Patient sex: M
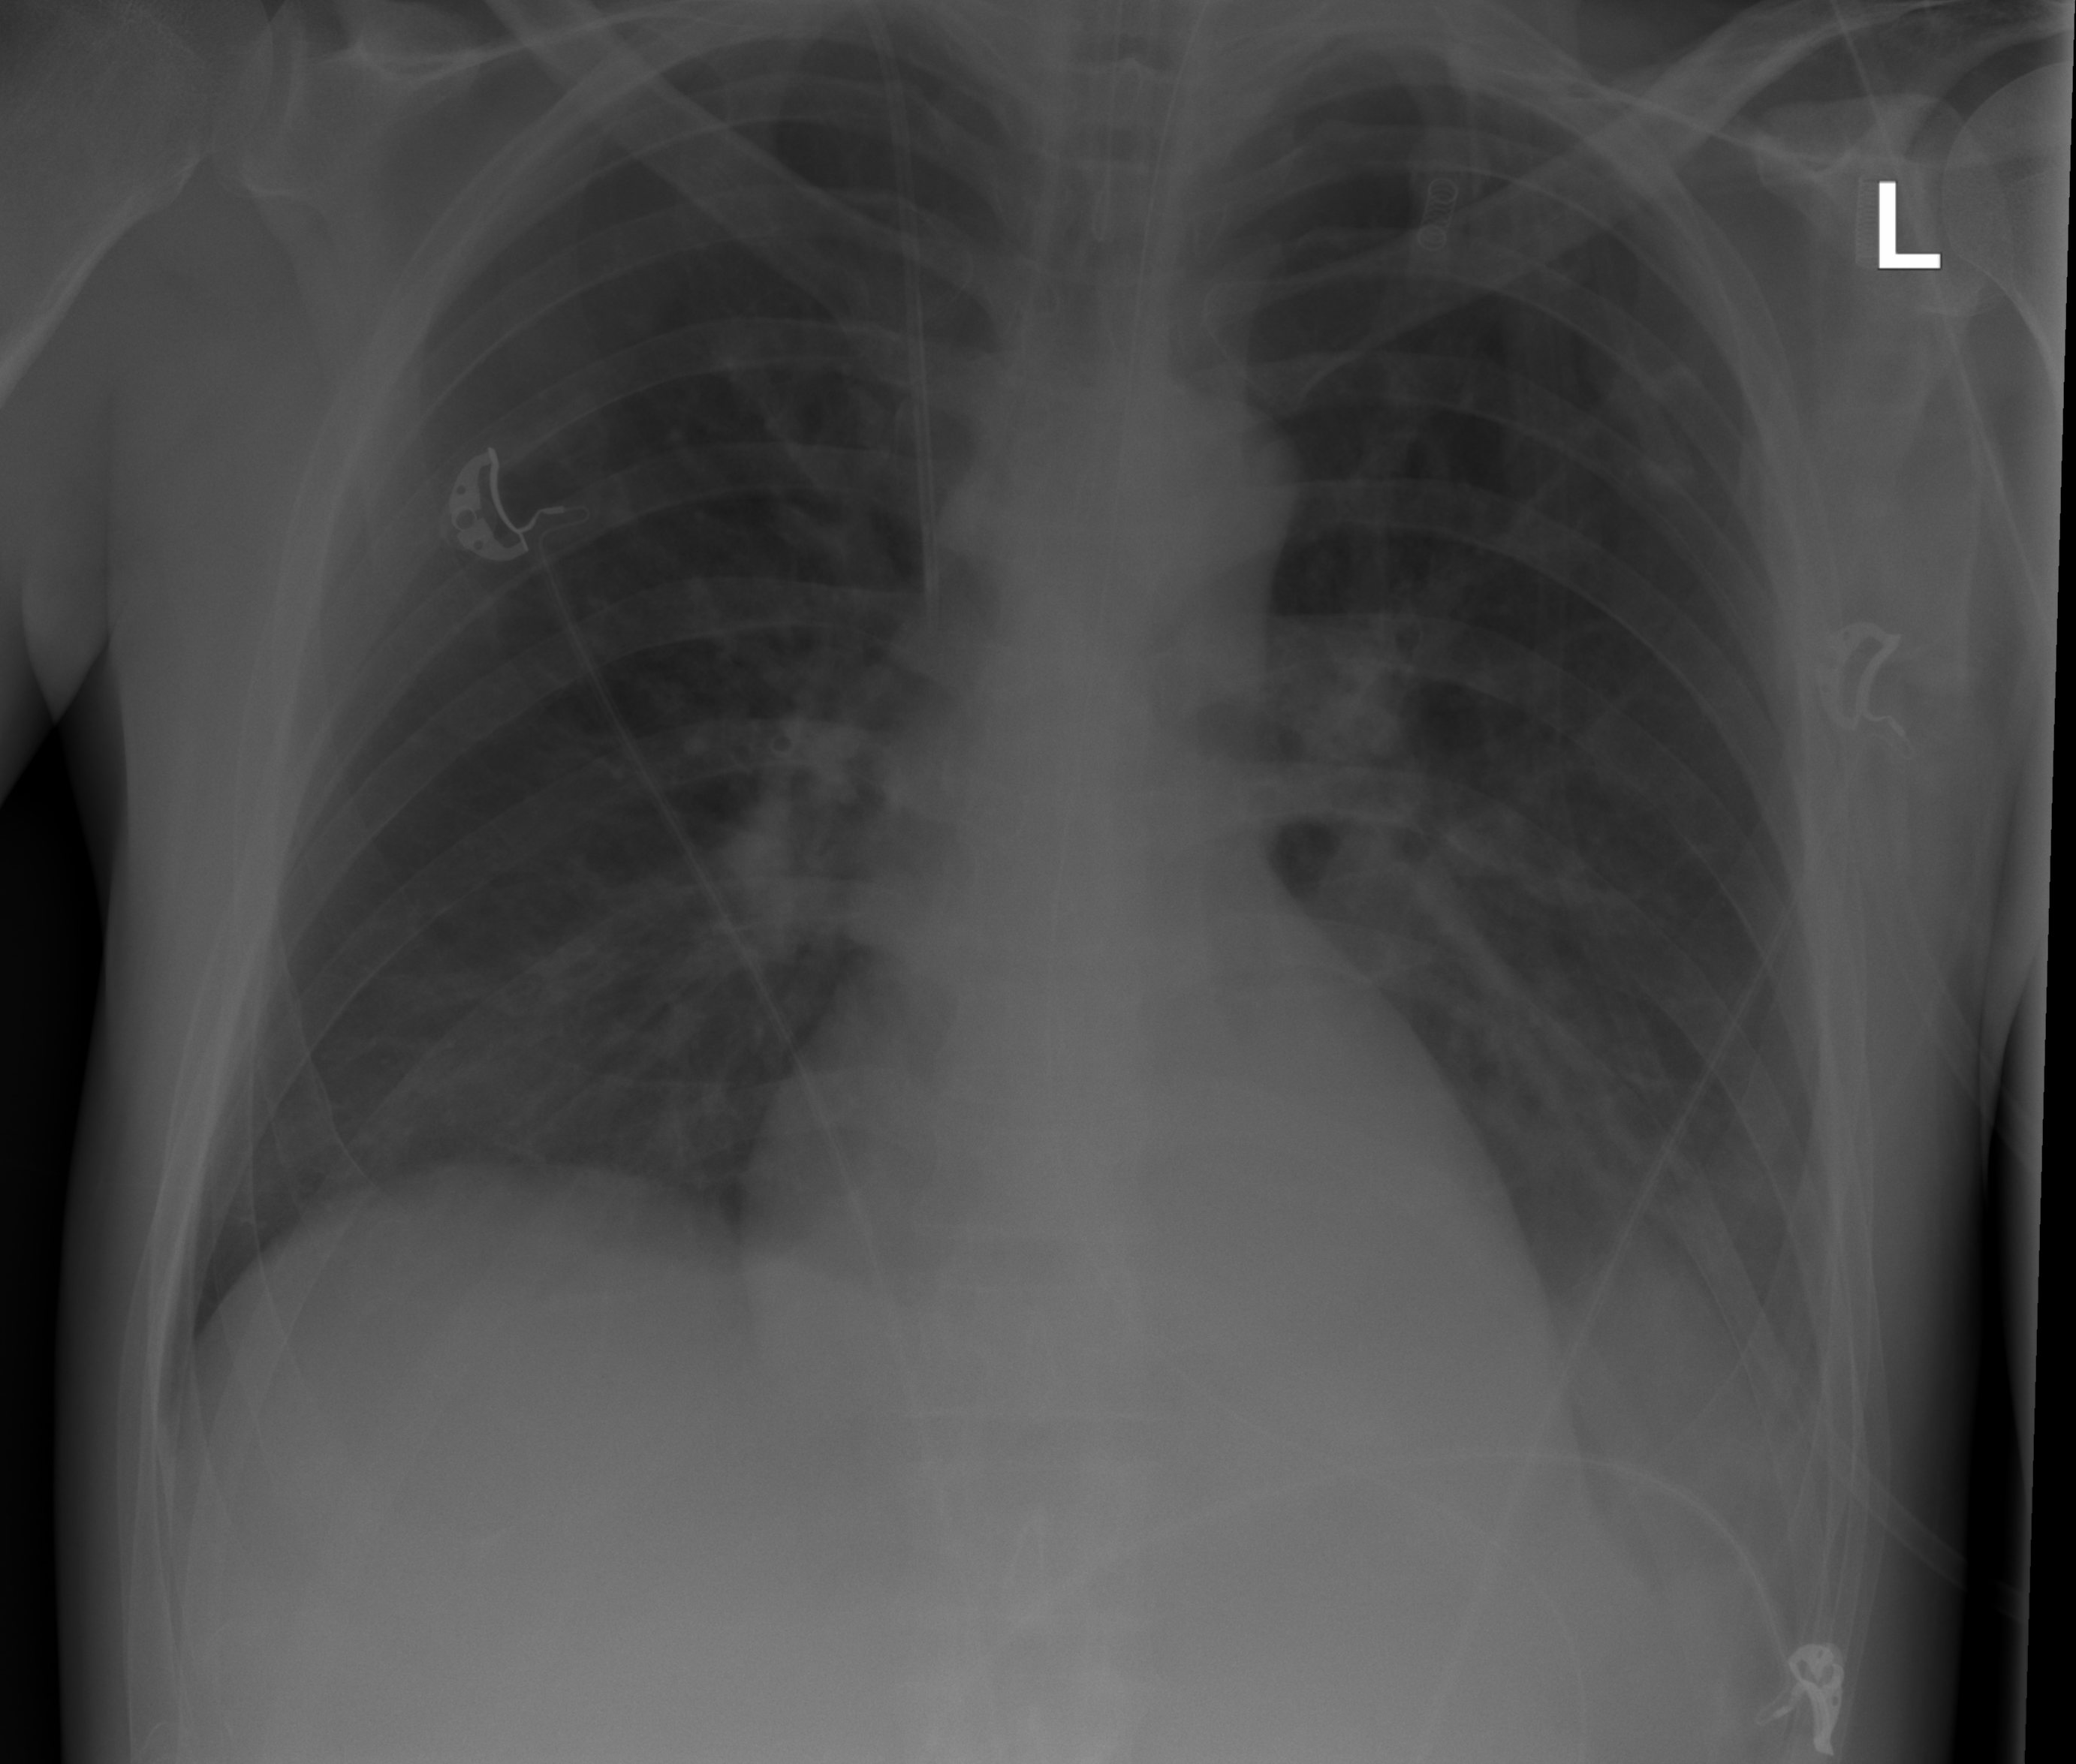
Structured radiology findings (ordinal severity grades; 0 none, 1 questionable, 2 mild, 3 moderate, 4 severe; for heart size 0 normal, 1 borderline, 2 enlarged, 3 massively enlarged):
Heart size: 0
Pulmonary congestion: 0
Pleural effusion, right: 0
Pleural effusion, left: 2
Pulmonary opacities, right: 0
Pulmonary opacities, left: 0
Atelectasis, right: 0
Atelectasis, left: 2